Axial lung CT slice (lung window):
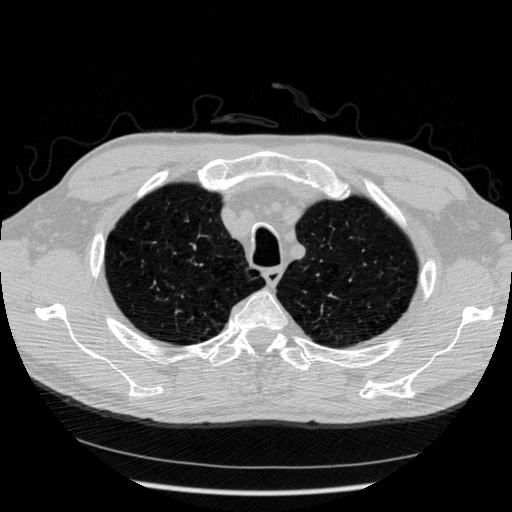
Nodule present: no